Question: B scrolls with the content of A. I want it stay fixed, i.e. not scroll with the content of A. How can I do that?"A" is also a block and "B" is inside "A".

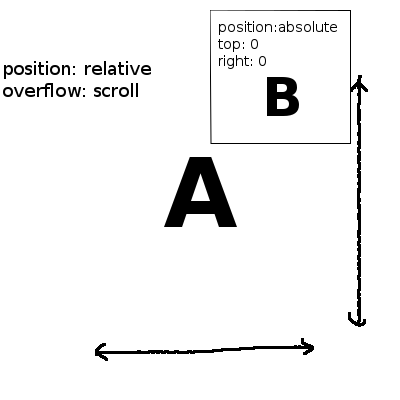
Answer: Use the 'position:fixed;' CSS tag.
'''
div#b {
position: fixed;
top: 0px;
right: 0px;
}
'''